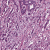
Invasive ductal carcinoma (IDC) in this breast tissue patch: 1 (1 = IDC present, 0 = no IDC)